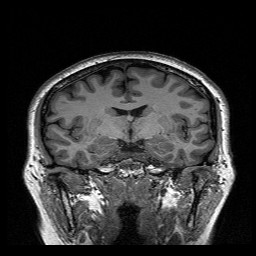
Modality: T1w
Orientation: sagittal
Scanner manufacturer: siemens
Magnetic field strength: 3 T